Field crop: maize
Growth stage: 2
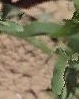
Species: maize